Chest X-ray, PA view. Patient: 45 years old, sex F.
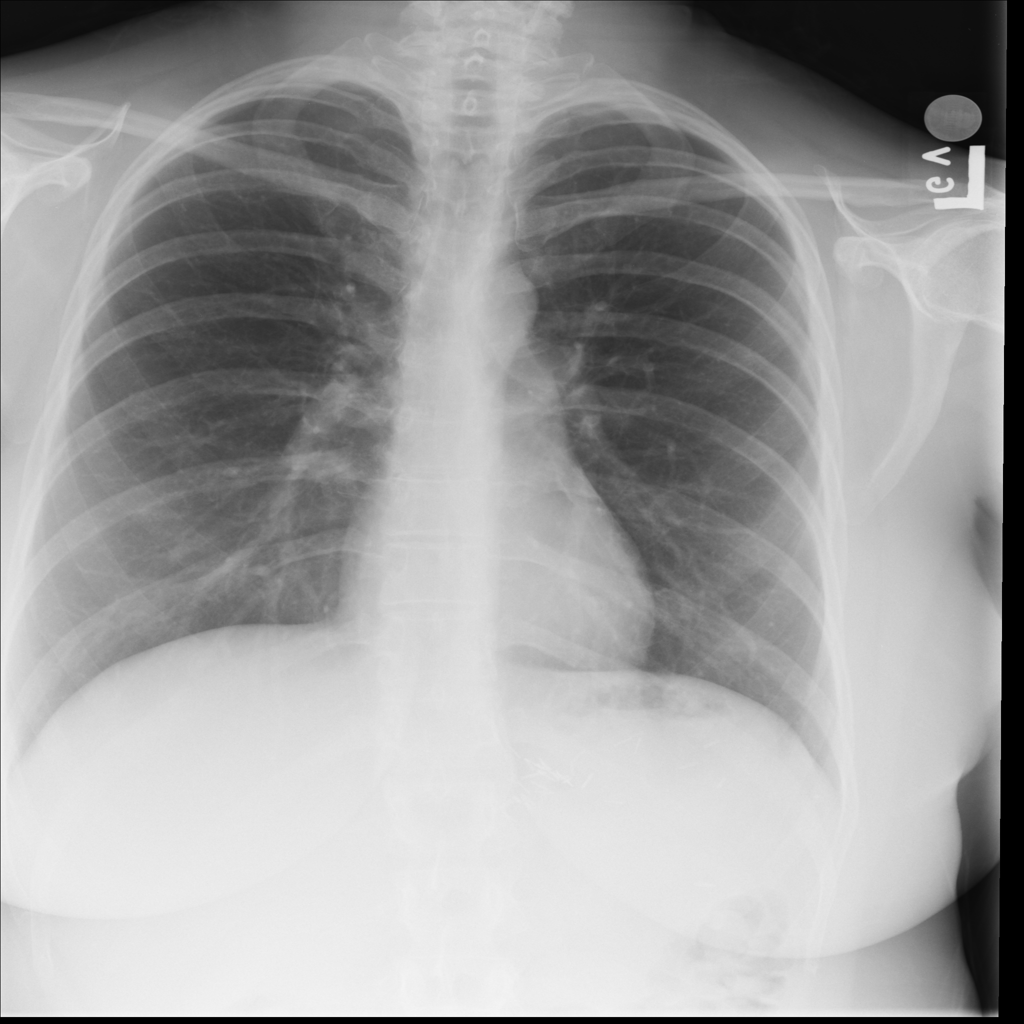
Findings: No Finding